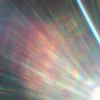
Label: sunburn